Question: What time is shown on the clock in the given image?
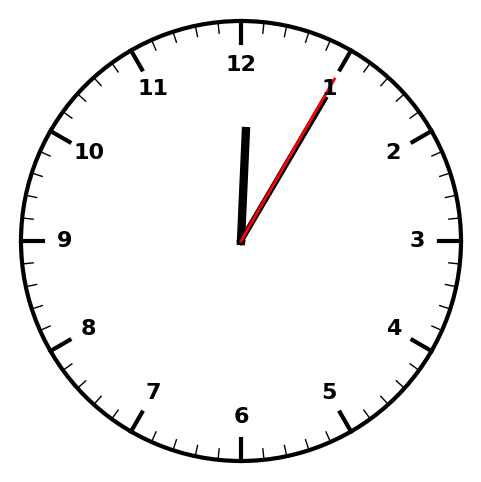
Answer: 12:05:05